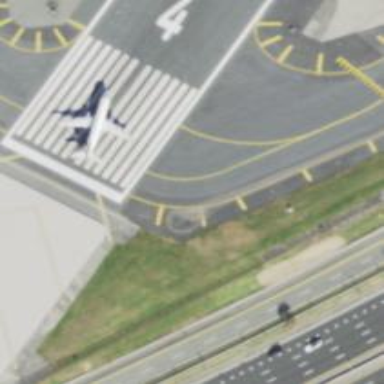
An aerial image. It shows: View of taxiway at the airport.